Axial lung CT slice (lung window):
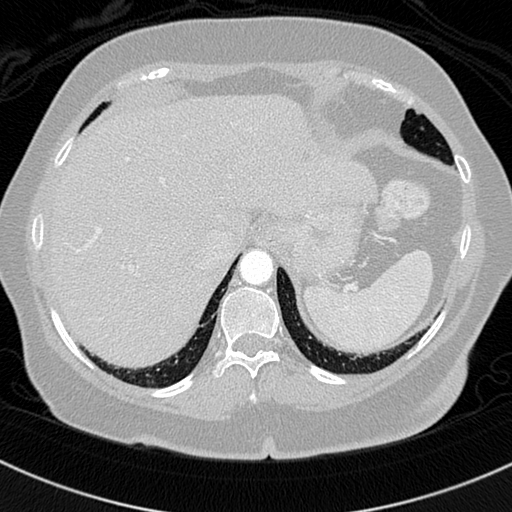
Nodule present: no